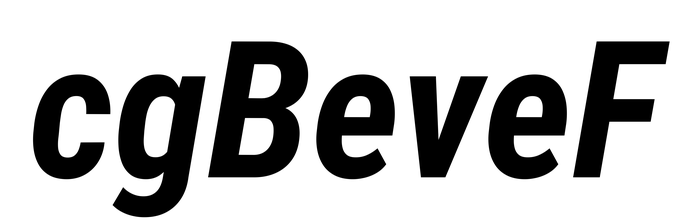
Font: Roboto-Italic_Condensed_Bold_Italic